Interaction volume radius: 5 \u00c5
Interaction volume height: 20 \u00c5
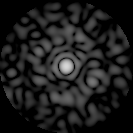
Disorder parameter: 0.8372